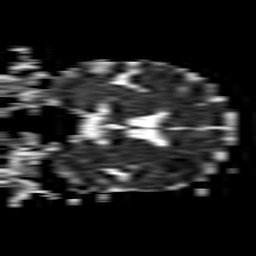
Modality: ADC
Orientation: coronal
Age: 67
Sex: male
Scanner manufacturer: philips
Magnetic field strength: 1.5 T
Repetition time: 3.395 s
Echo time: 0.06922 s